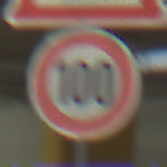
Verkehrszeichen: Geschwindigkeit100
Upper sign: DoppelkurveRechts
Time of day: NotSpecified
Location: Indoor (Special)
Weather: NotSpecified
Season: NotSpecified
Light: Artificial